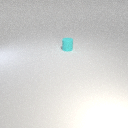
small cyan rubber cylinder